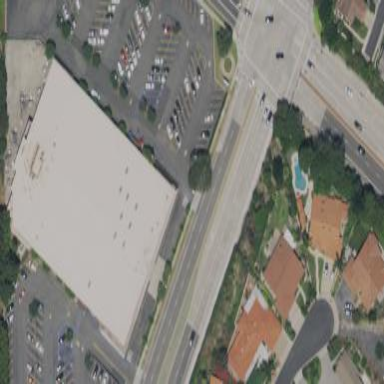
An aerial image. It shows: Flat roofed retail building that is supermarket.